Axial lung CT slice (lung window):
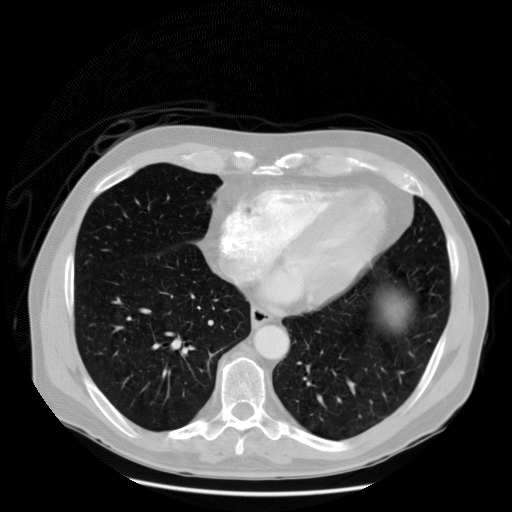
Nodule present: no